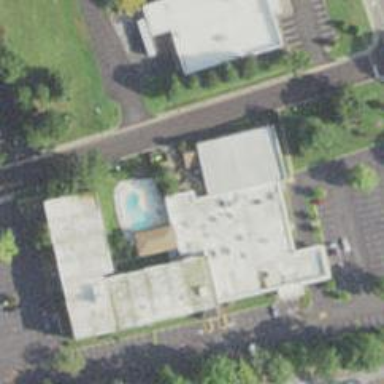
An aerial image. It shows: Hotel building.